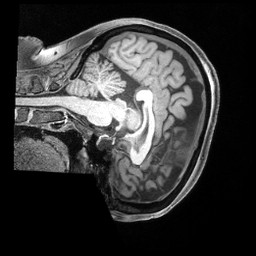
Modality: T1w
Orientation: sagittal
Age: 46
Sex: female
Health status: ill
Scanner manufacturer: siemens
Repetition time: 2.4 s
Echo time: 0.00231 s